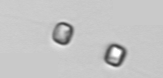
Label: Thalassiosira